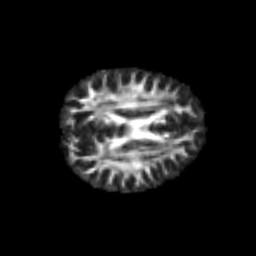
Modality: FA
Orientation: axial
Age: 25
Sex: male
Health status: healthy